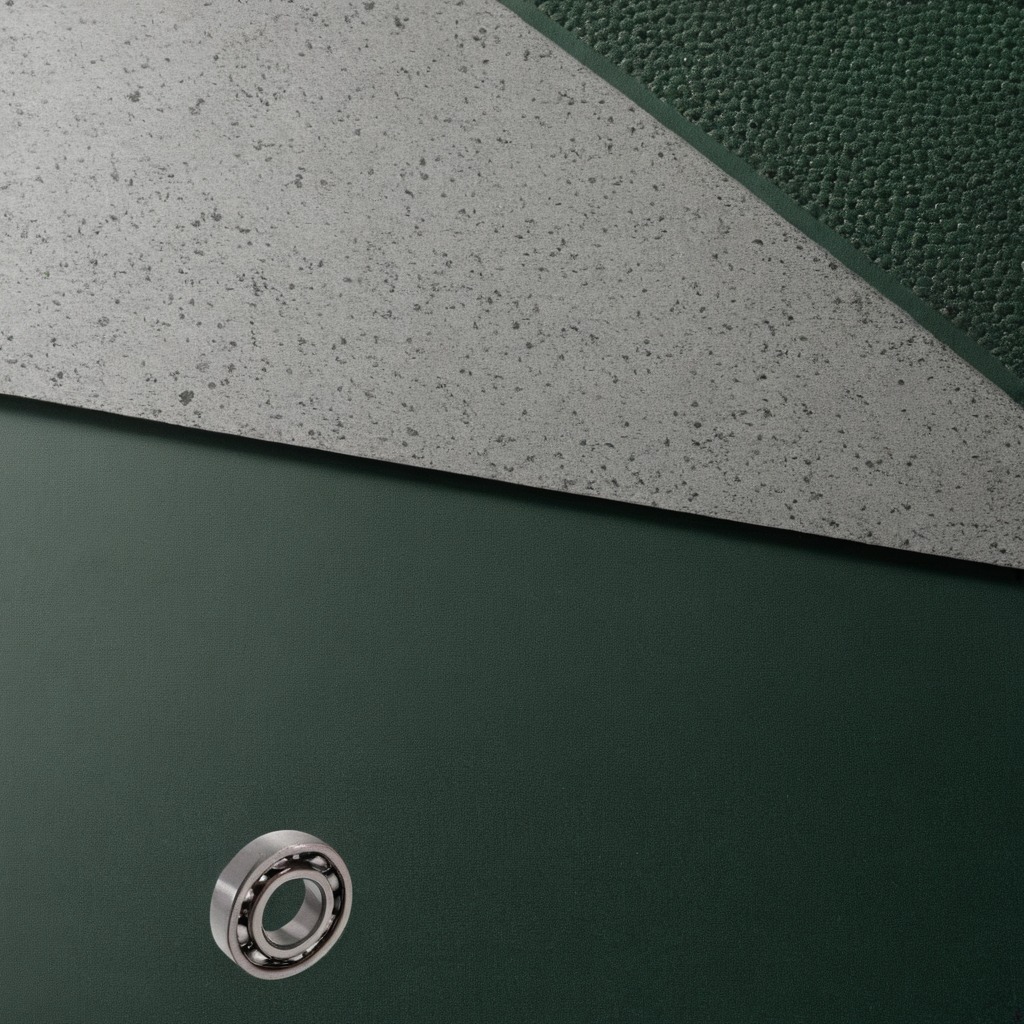
A metal ball bearing lies on the tabletop.